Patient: sex M, age 46
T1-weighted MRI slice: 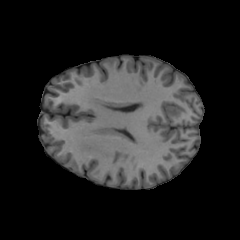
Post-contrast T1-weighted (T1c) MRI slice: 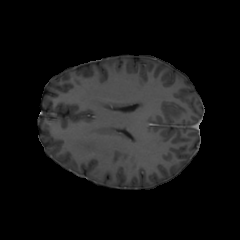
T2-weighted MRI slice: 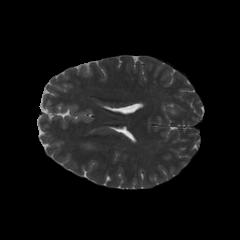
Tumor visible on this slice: no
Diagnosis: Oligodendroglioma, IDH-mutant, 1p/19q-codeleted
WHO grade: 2